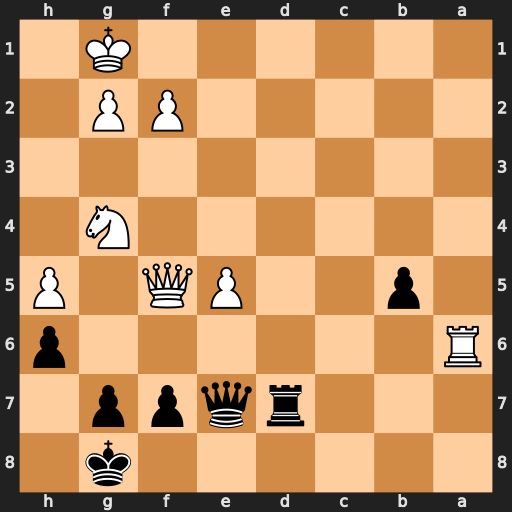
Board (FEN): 6k1/3rqpp1/R6p/1p2PQ1P/6N1/8/5PP1/6K1
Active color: b
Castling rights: -
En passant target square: -
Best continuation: Rd1+ Kh2 Qh4#